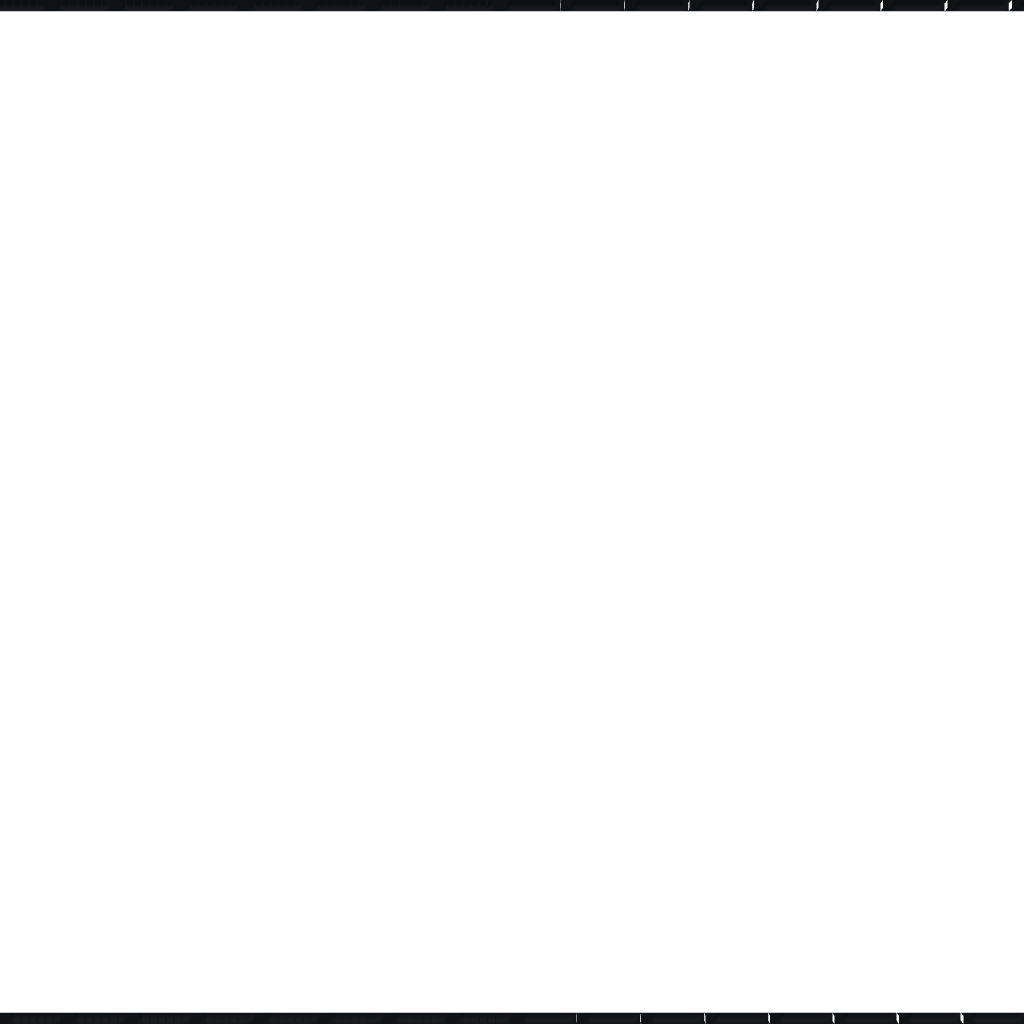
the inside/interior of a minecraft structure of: Diablo ...